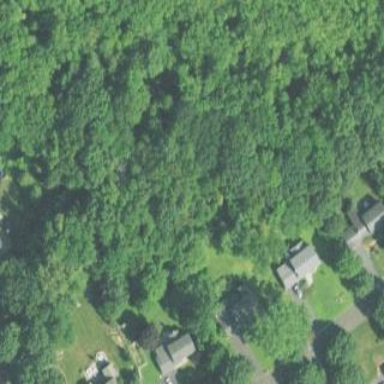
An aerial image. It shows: Existing Preserved Open Space in woodland area.